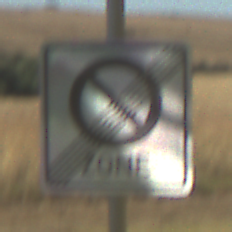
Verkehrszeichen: EndeEingeschraenktesHalteverbotZone
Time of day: MorningAfternoon
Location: Outdoor (Nature)
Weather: PartlyCloudy
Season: NotSpecified
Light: Natural